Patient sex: M
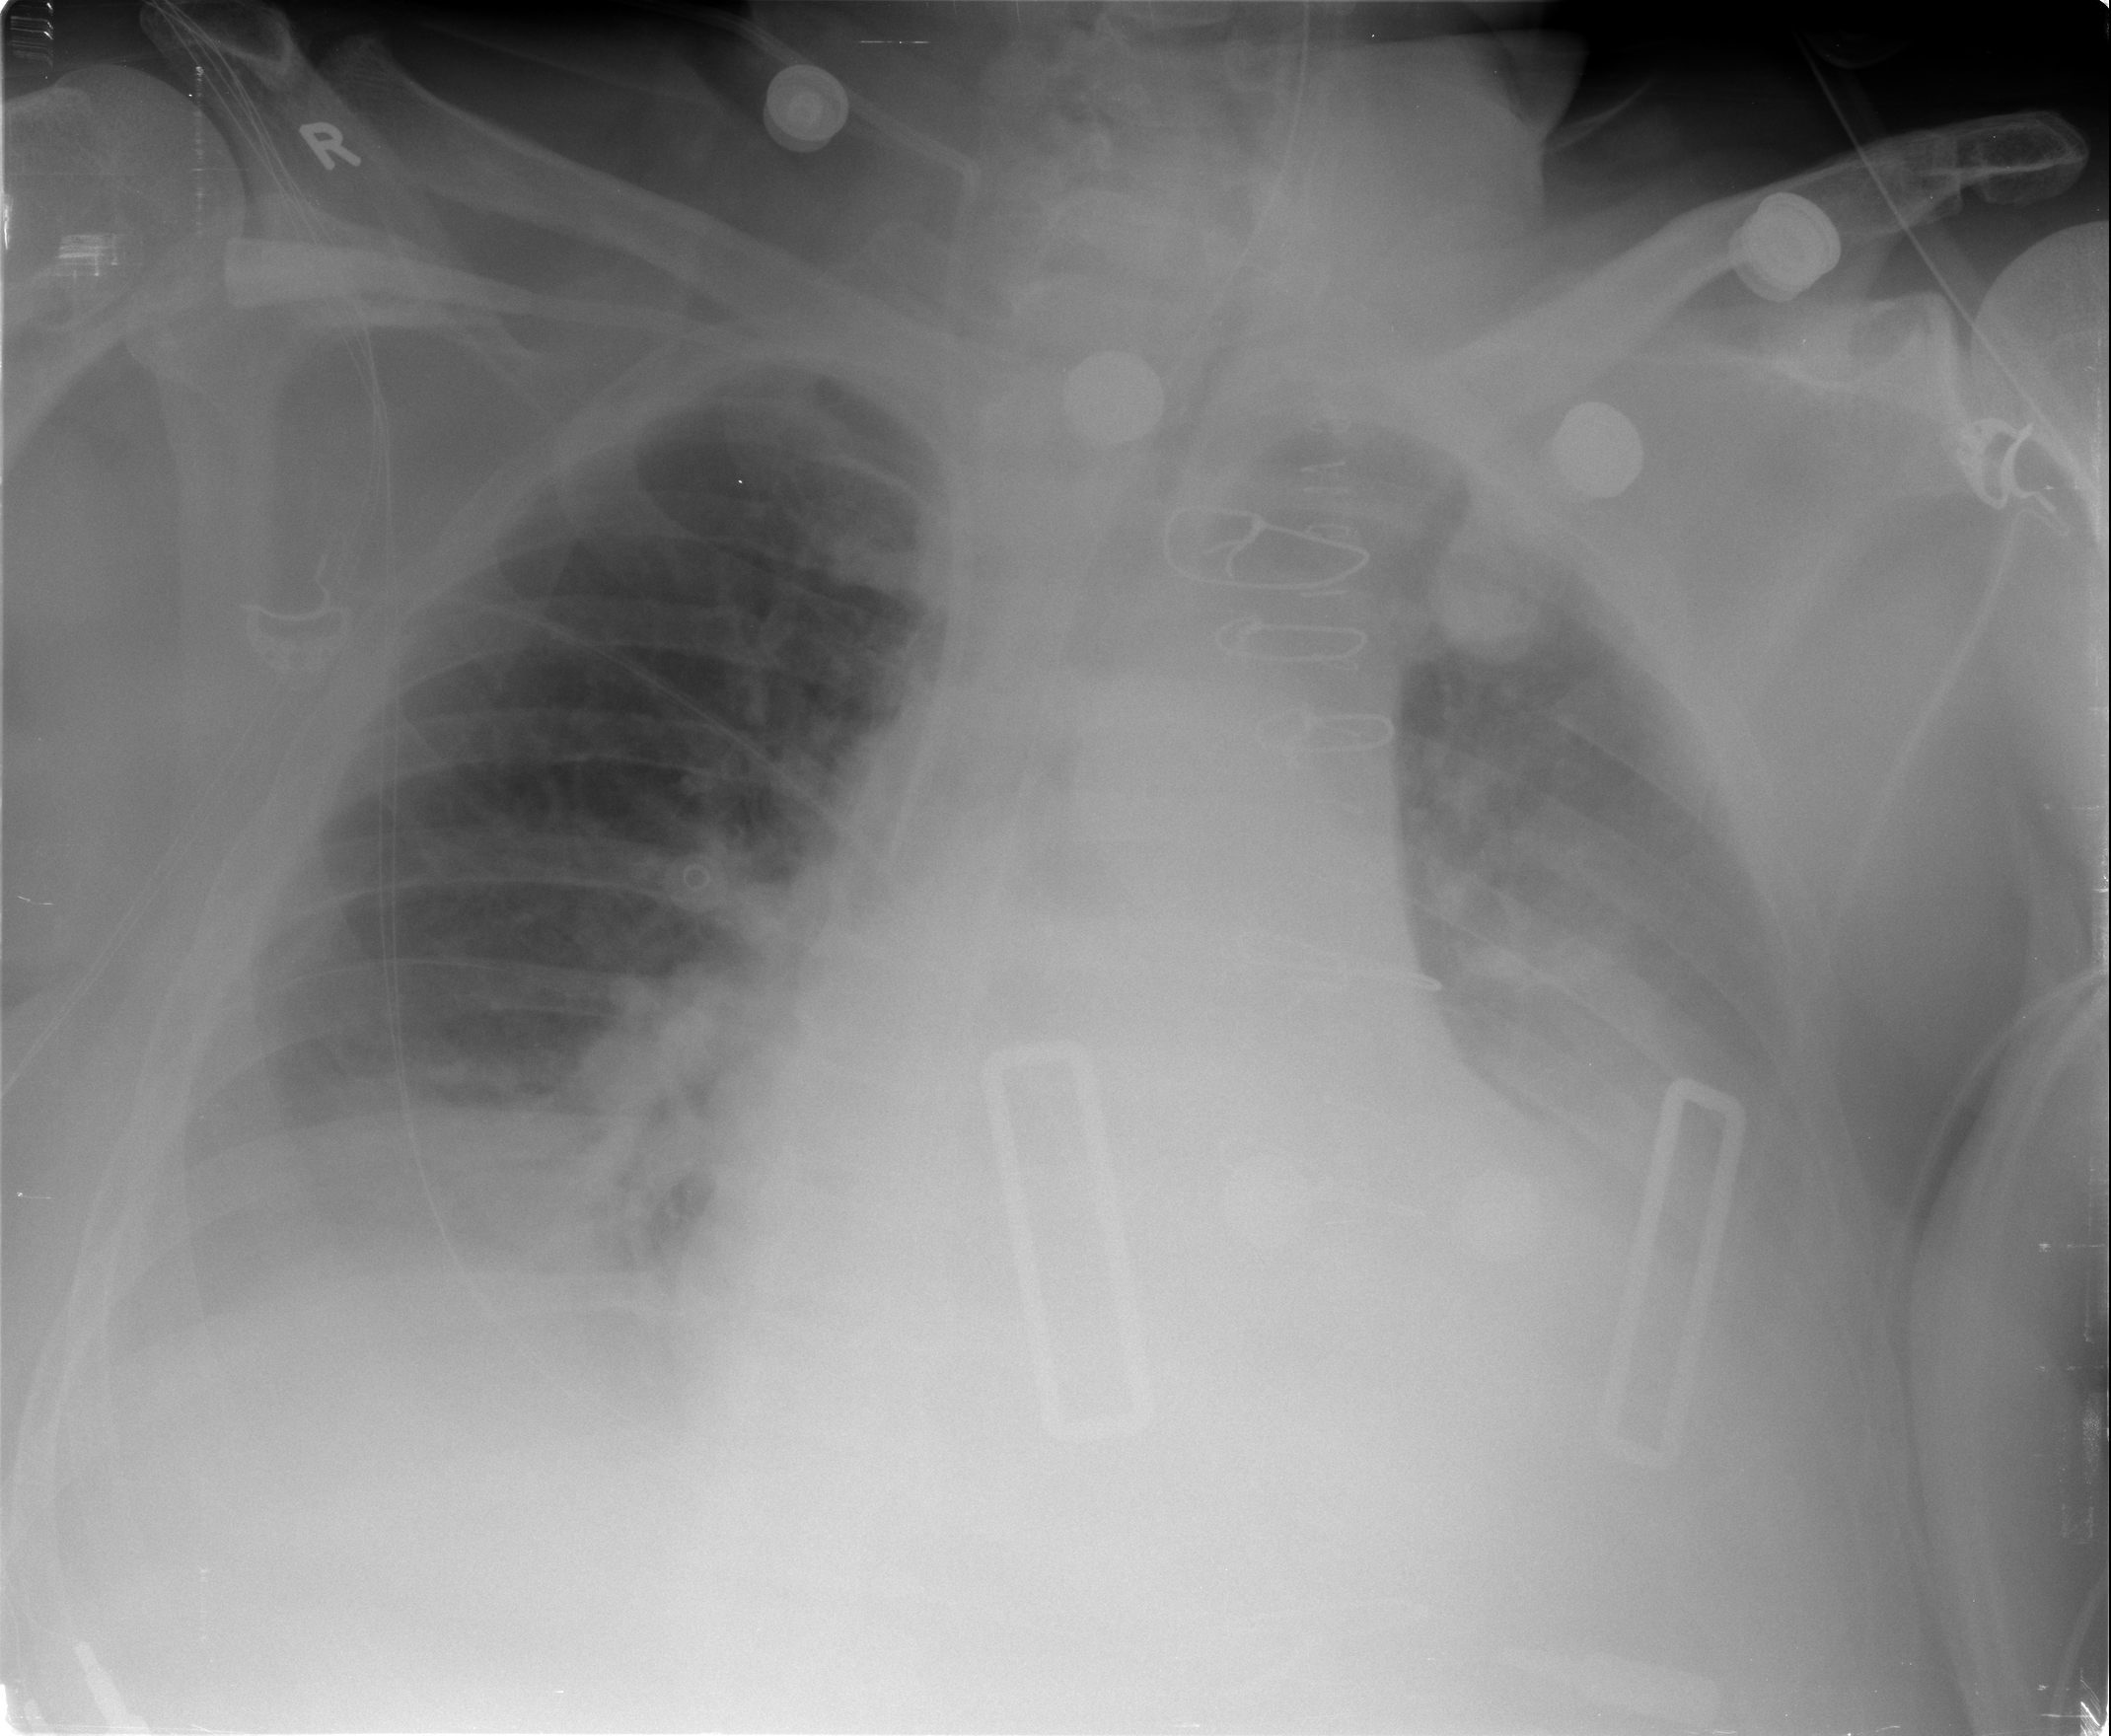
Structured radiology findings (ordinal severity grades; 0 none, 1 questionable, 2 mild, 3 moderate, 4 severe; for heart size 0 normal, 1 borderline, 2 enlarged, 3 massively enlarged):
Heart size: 2
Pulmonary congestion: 2
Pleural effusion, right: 2
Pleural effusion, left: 3
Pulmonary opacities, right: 2
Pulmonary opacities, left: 0
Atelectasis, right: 2
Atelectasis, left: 2